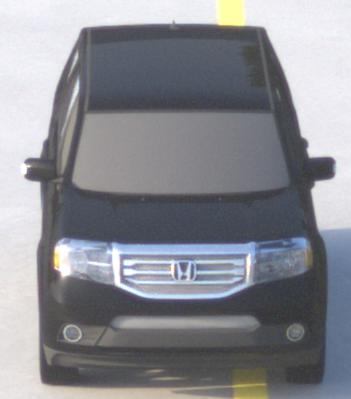
Make: Honda
Model: Pilot
Detailed model: Gen. 2 Facelift
Model produced from: 2012
Model produced until: 2015
Doors: 5
Color: black
Road condition: dry road
Daytime: sunrise or sunset
Contrast: medium contrast